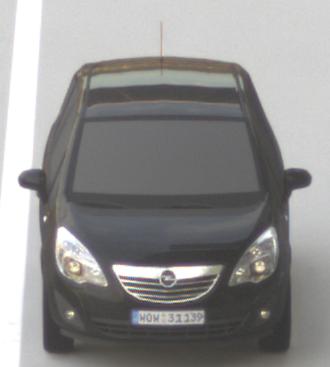
Make: Opel
Model: Meriva 1.4
Detailed model: Meriva (B)
Model produced from: 2010/05
Model produced until: 2013/11
Doors: 5
Color: black
Road condition: dry road
Daytime: sunrise or sunset
Contrast: medium contrast